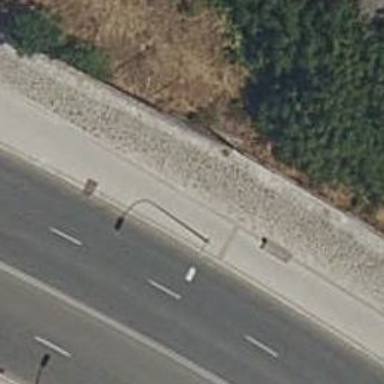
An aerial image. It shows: Retaining wall.